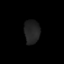
Tissue: prostate
Cell type: Epithelial cells
Senescence score: 0.3178
Nuclear area (px): 361
Mean DAPI intensity: 34.731